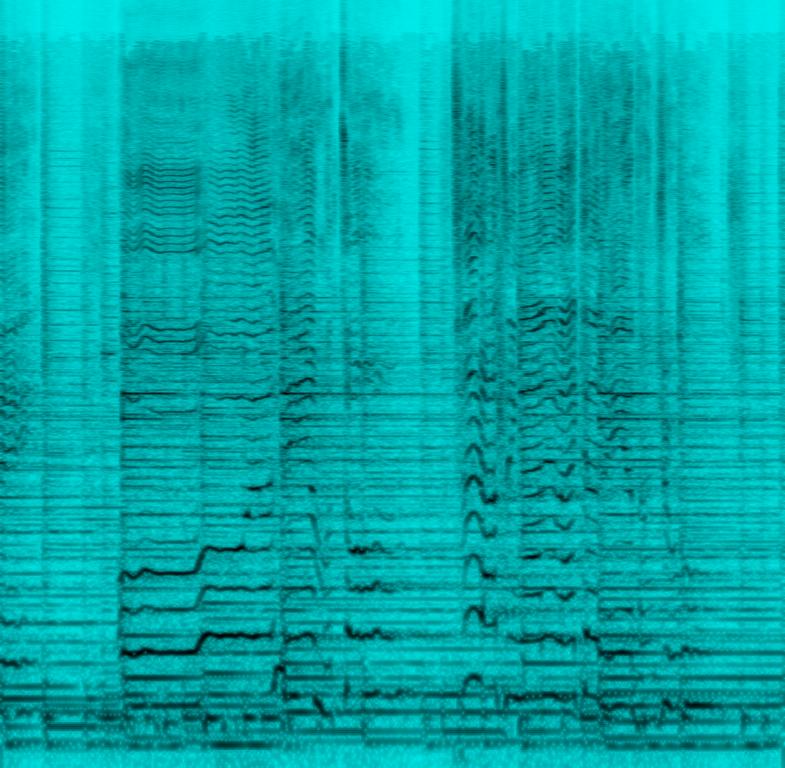
The male voice singing sounds emotional and sad while a piano is playing a minor chord progression along with an acoustic guitar strumming chords. Then a fat sounding acoustic drum comes in with a simple groove along with an e-bass. This song may be playing on headphones while sitting in the bus riding downtown being lost in thoughts.